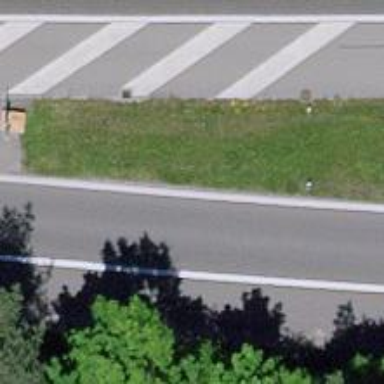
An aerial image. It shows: Asphalt motorway link.